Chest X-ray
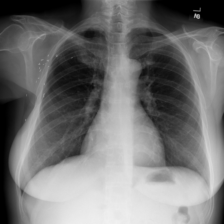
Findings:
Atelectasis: negative
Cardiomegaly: negative
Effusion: negative
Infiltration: negative
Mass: negative
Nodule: negative
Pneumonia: negative
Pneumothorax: negative
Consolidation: negative
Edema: negative
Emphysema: negative
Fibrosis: negative
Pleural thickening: negative
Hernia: negative